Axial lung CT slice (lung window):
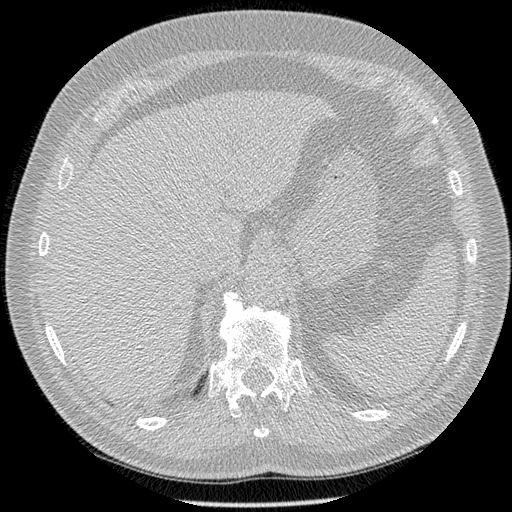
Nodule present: no